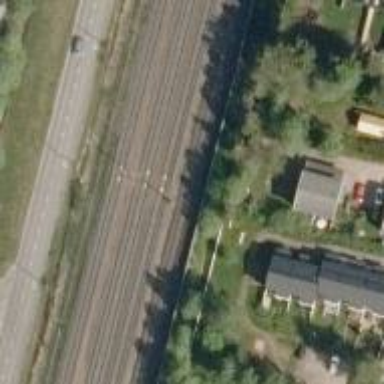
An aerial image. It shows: Railway signal supported by catenary mast.